Question: Any solution for this?
Error: VALUE parameter '+0.0050 ' cannot be parsed to number
Code : '=IFNA(VALUE(REGEXEXTRACT(IMPORTXML("https://finance.yahoo.com/quote/" & B3,"//*[@class=""D(ib) Mend(20px)""]/span[2]"), "^.*?\s")))'
I've try out with some other stocks, for those with a positive gain on the day, it shows the error, for those with negative loss, the is fine.
I think the problem is with the "+" sign.

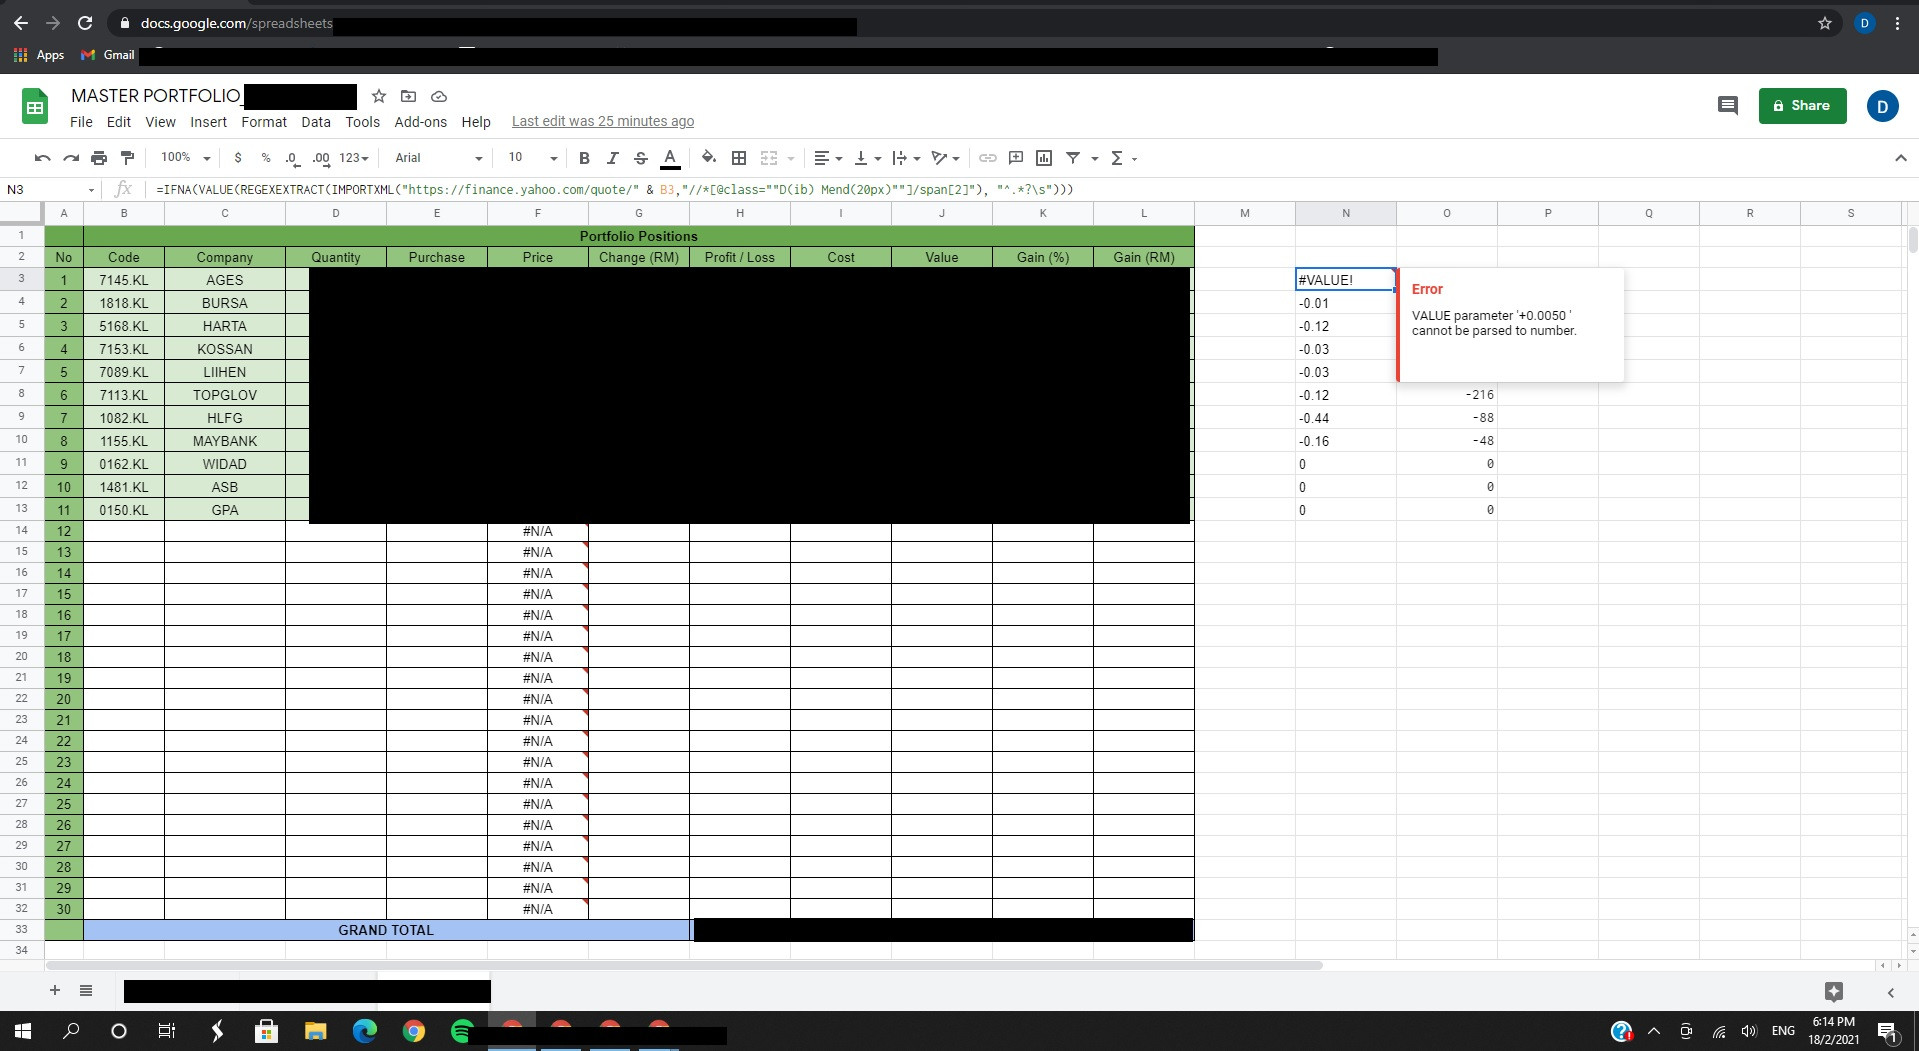
Answer: use:
'''
=IFNA(VALUE(REGEXEXTRACT(IMPORTXML(
"https://finance.yahoo.com/quote/"&B3,
"//*[@class=""D(ib) Mend(20px)""]/span[2]"),
"\+?(.*?\s)")))
'''
<URL>